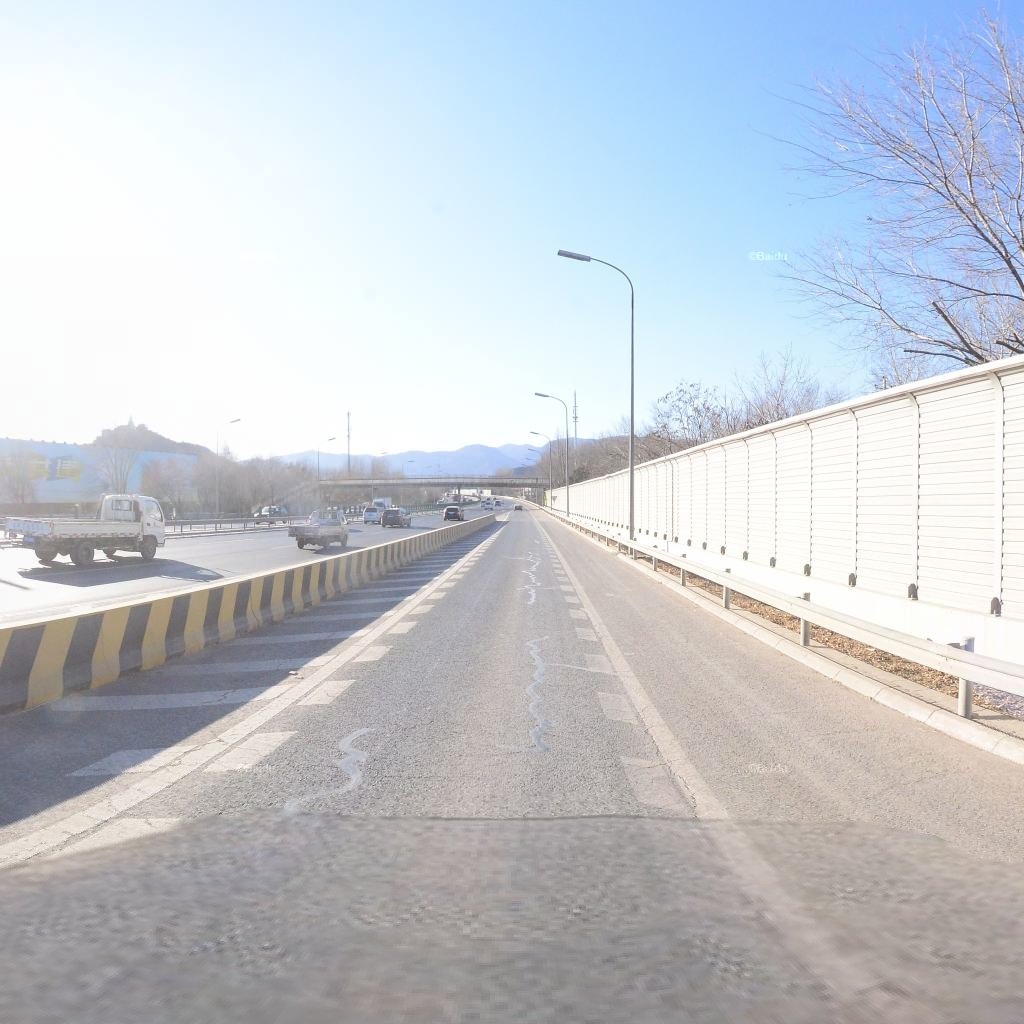
Region: Haidian
Road damage annotations: longitudinal patch, longitudinal patch, longitudinal patch, transverse patch, longitudinal crack, transverse crack, transverse crack